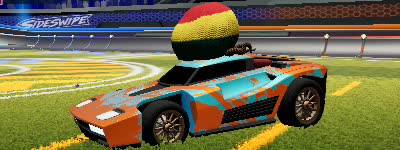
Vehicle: breakout